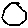
Label: hexagon